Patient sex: F
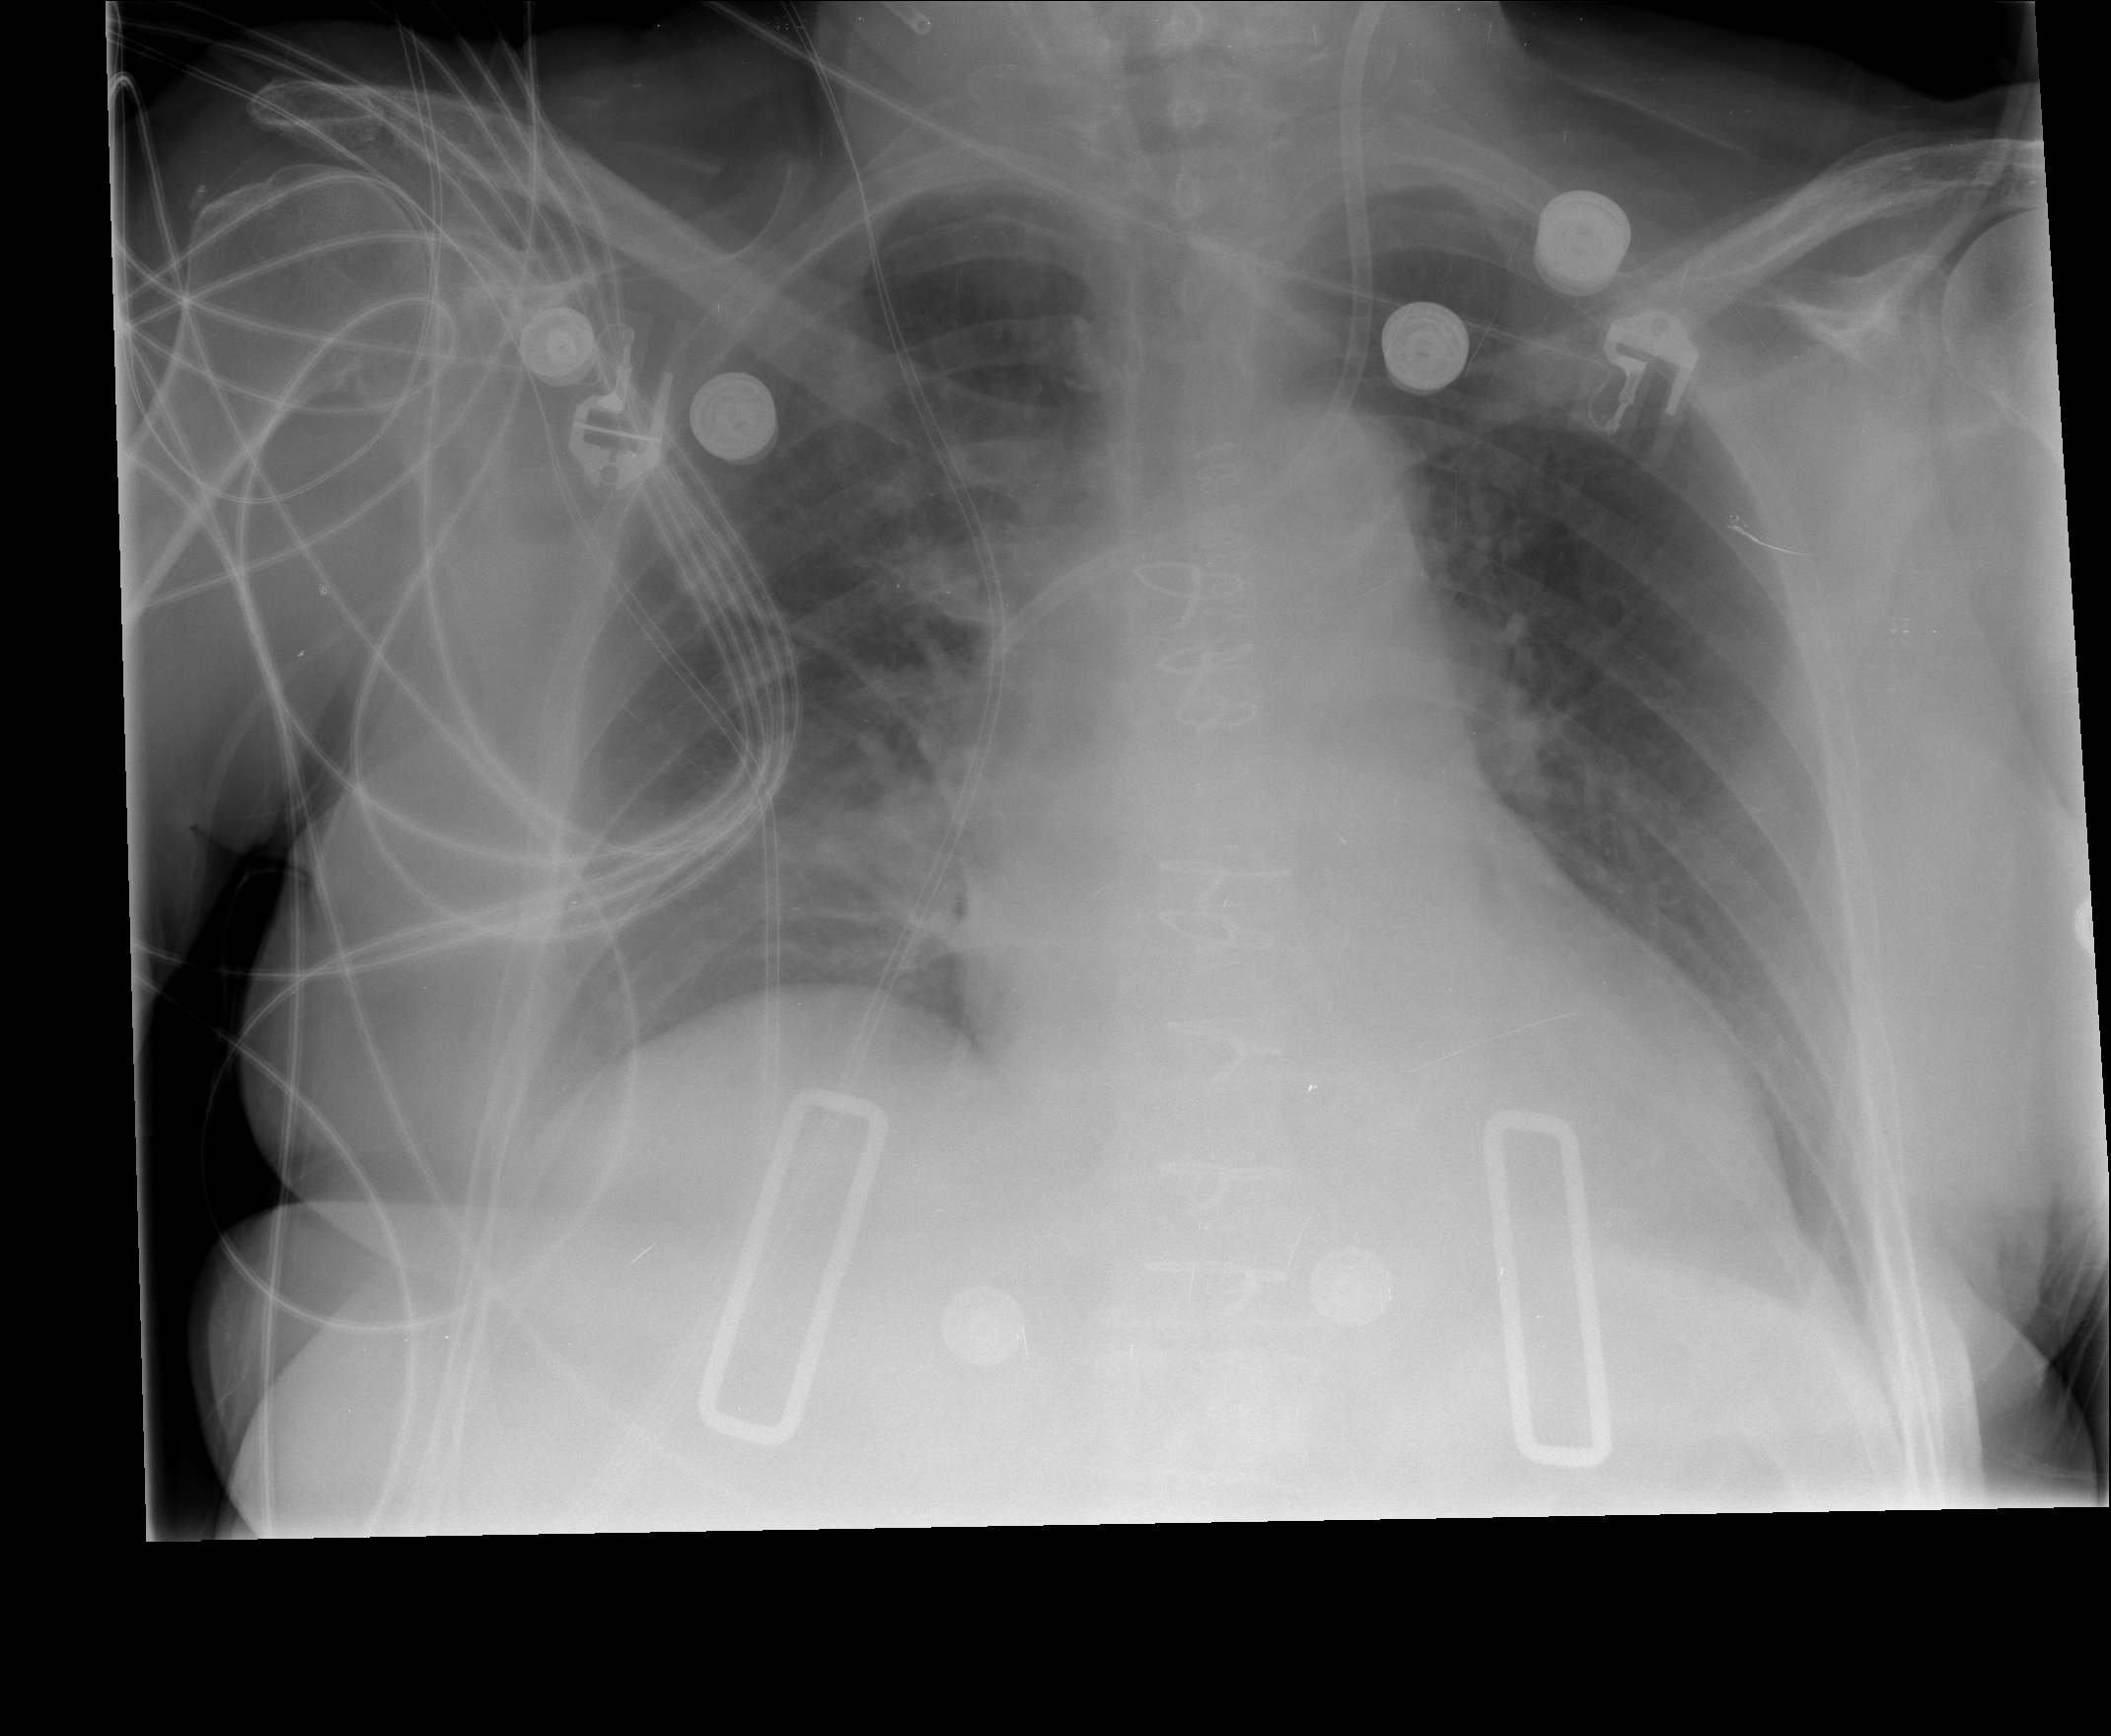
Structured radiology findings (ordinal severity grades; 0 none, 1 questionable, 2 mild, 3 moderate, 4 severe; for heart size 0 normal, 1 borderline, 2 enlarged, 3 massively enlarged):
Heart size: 0
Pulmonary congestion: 2
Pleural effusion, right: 2
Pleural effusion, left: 2
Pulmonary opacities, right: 2
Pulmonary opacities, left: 0
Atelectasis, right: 2
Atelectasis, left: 2